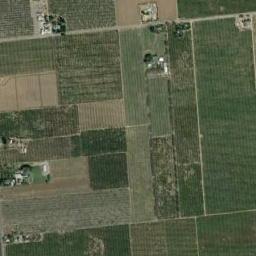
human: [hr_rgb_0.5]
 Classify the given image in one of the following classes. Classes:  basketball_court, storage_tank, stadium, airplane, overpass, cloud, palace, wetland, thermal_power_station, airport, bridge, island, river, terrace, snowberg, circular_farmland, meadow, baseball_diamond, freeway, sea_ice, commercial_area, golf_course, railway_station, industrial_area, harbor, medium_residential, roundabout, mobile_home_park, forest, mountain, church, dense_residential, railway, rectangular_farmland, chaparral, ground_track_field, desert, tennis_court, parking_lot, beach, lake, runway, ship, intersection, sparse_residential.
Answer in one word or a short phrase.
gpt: rectangular_farmland